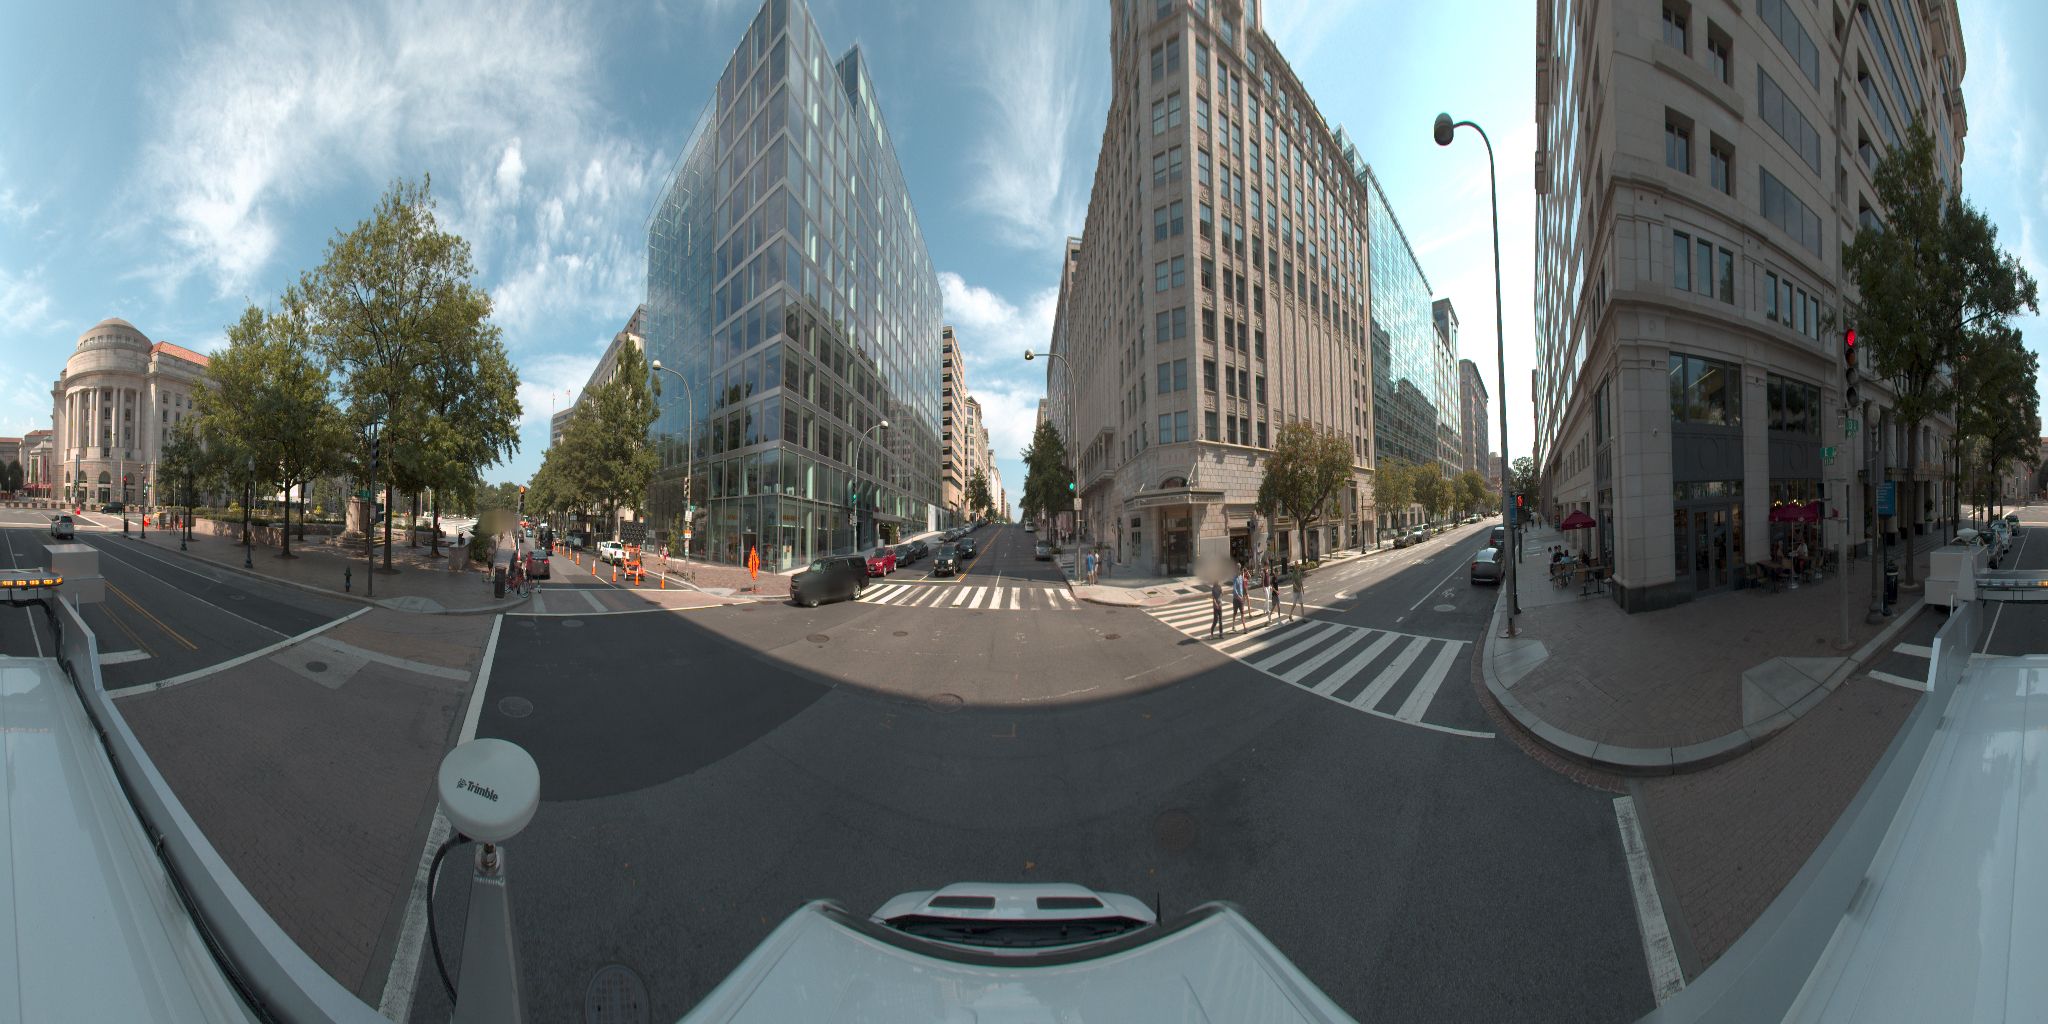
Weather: clear
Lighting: day
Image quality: good
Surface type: cycling surface
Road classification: secondary
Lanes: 3
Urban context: urban centre
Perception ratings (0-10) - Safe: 2.65, Lively: 7.47, Beautiful: 2.2, Boring: 5.21, Depressing: 0.92, Wealthy: 3.01